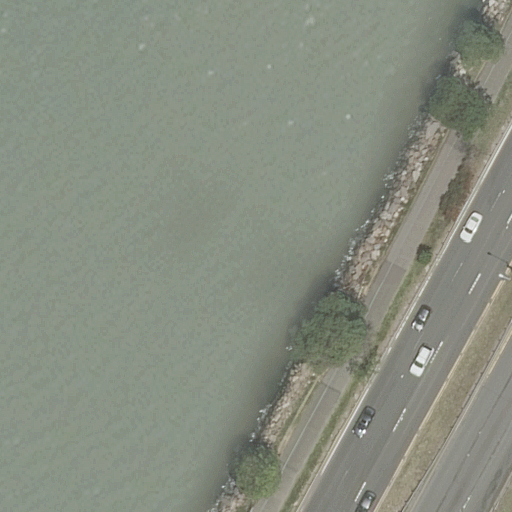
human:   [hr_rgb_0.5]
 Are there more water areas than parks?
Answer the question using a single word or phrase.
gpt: no

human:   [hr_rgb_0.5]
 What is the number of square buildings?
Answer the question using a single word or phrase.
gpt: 0

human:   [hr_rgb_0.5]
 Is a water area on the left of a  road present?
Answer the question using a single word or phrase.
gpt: yes

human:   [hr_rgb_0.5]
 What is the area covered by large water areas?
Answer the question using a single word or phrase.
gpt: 7049m2

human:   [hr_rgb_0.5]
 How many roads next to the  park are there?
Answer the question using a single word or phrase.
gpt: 3

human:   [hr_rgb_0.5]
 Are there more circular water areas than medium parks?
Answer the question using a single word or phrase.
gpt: no

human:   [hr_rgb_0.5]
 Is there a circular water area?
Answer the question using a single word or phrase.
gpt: no

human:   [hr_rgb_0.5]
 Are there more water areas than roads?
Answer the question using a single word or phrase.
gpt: no

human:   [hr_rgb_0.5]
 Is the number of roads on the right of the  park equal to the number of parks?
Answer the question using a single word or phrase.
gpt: no

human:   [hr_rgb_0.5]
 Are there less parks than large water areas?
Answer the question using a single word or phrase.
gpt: no

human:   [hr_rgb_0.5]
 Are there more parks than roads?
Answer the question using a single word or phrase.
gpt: no

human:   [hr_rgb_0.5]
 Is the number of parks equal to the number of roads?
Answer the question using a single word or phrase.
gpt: no

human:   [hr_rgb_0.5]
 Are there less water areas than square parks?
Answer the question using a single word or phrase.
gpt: no

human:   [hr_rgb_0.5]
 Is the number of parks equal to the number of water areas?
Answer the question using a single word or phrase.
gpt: yes

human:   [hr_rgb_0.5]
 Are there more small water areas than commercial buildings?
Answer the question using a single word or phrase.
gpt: no

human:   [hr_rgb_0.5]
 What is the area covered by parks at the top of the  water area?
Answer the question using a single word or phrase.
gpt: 0m2

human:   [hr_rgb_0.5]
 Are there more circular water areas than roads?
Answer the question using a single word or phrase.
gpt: no

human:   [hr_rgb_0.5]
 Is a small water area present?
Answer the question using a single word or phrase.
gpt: no

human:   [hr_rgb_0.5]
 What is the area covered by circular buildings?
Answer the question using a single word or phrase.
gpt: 0m2

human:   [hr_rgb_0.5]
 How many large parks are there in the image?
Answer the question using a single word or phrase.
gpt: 1

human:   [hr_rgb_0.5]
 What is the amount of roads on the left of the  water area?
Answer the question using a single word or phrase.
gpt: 0

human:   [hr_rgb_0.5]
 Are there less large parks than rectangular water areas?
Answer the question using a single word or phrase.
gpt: no

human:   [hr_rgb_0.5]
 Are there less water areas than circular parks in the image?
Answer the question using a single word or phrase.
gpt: no

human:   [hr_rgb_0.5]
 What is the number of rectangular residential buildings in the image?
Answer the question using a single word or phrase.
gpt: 0

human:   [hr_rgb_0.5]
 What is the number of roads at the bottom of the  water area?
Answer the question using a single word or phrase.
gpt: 1

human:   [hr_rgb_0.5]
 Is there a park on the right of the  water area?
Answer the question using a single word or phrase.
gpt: yes

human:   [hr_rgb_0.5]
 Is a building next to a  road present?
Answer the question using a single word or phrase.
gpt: no

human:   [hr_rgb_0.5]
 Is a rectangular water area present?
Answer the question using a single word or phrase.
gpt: yes

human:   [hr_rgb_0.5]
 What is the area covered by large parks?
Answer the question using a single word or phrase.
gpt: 10636m2

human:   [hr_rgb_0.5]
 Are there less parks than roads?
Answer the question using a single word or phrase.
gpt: yes

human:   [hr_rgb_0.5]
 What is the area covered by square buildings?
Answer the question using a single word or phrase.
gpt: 0m2

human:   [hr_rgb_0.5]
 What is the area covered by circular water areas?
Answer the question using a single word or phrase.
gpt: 0m2

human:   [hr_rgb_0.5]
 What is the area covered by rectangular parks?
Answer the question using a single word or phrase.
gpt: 10636m2

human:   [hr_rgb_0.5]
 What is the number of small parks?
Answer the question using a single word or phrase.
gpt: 0

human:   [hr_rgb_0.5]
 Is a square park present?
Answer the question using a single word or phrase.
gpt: no

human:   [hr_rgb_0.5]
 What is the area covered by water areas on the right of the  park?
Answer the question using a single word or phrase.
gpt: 0m2